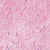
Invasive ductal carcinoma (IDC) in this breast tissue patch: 0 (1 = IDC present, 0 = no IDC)